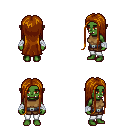
a pixel art fantasy rpg character, female body template, orc, green skin, leather chest armor, white pants, brunette extra-long hairstyle, white cloth bandages, four views (front, back, left, right), 2x2 character sprite sheet, small pixel art, hard edges, no anti-aliasing